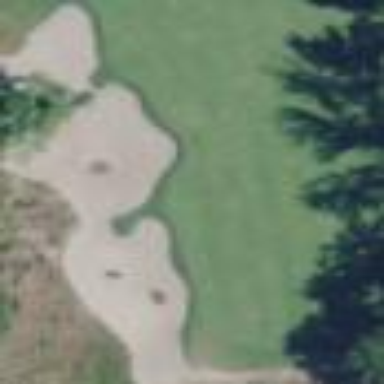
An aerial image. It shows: Golf bunker filled with sandy terrain.